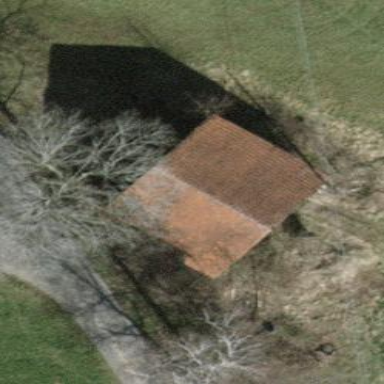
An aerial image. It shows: Shed building.